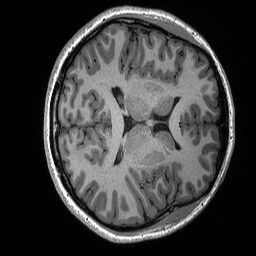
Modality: T1w
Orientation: axial
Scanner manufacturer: siemens
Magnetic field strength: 3 T
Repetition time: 2.3 s
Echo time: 0.00288 s